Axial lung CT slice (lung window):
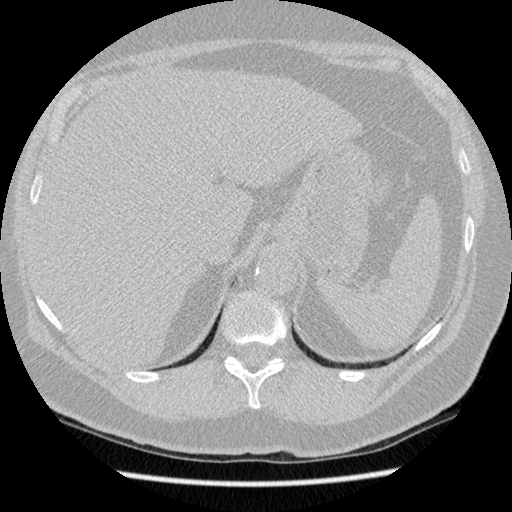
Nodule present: no